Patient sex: F
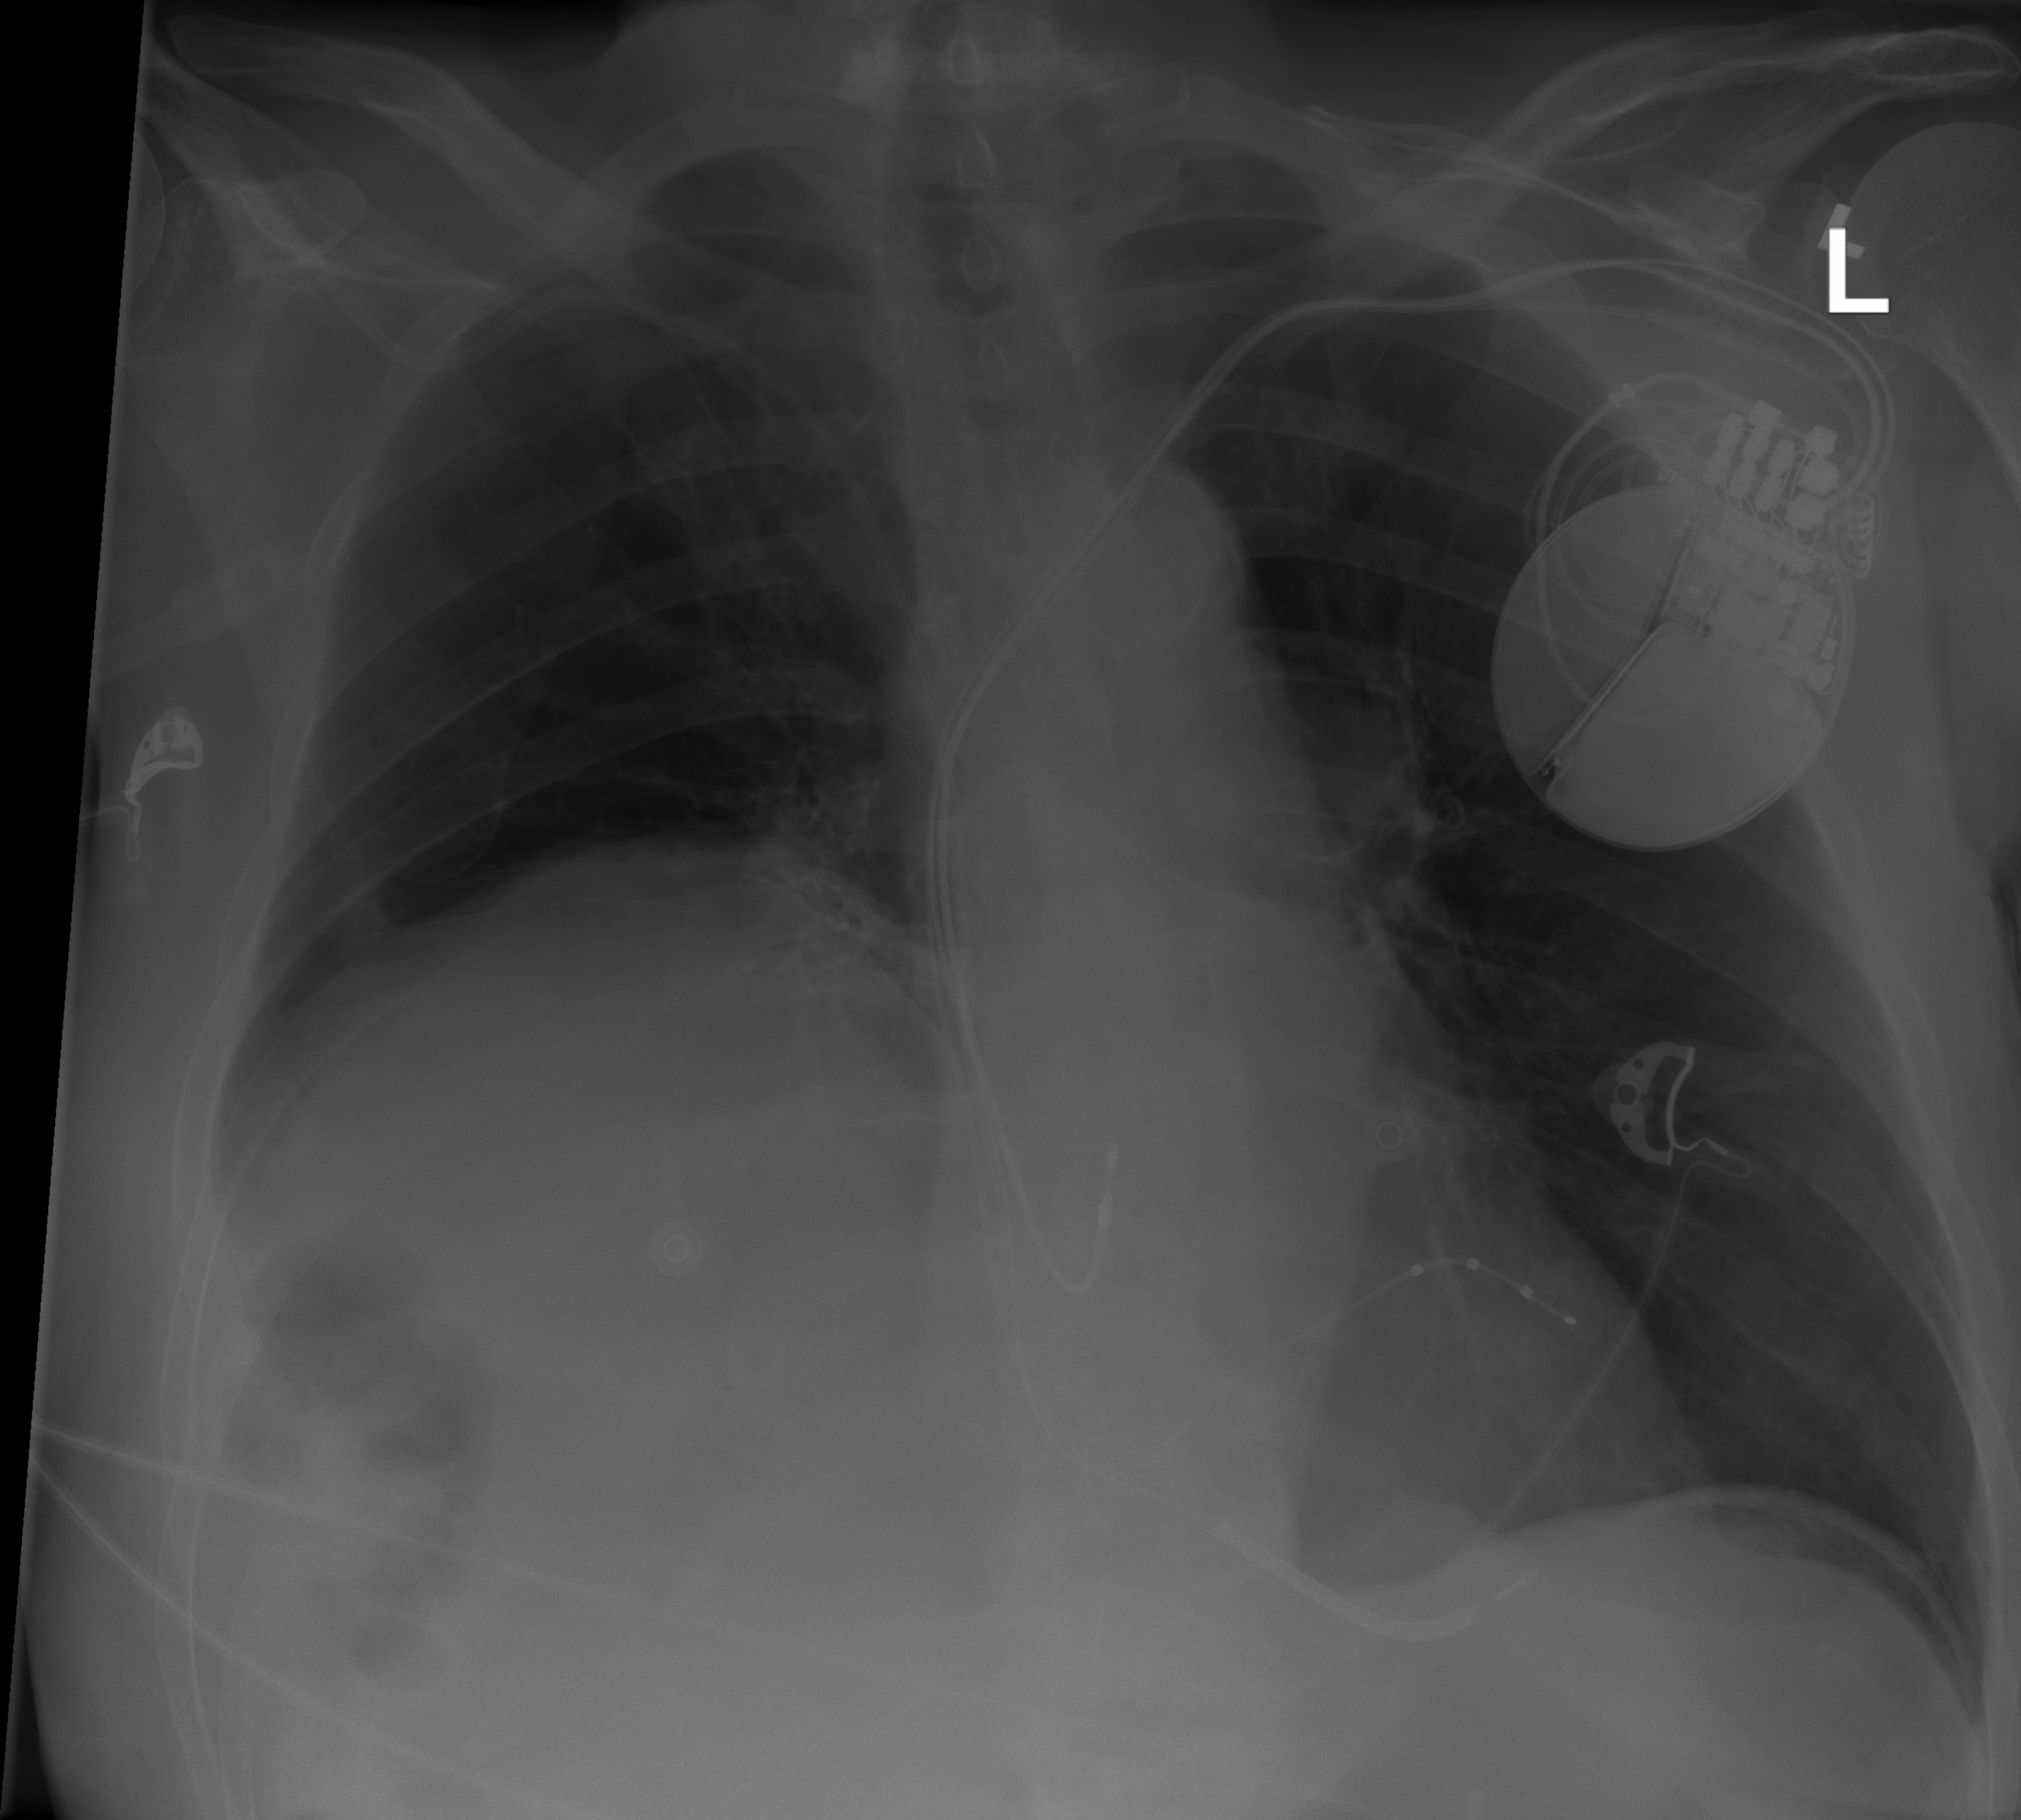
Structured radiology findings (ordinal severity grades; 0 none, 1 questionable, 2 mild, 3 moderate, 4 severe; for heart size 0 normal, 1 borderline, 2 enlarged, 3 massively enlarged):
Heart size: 0
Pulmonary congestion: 0
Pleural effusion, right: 0
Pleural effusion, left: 0
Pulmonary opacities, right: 0
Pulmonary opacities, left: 0
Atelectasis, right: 0
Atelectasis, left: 0